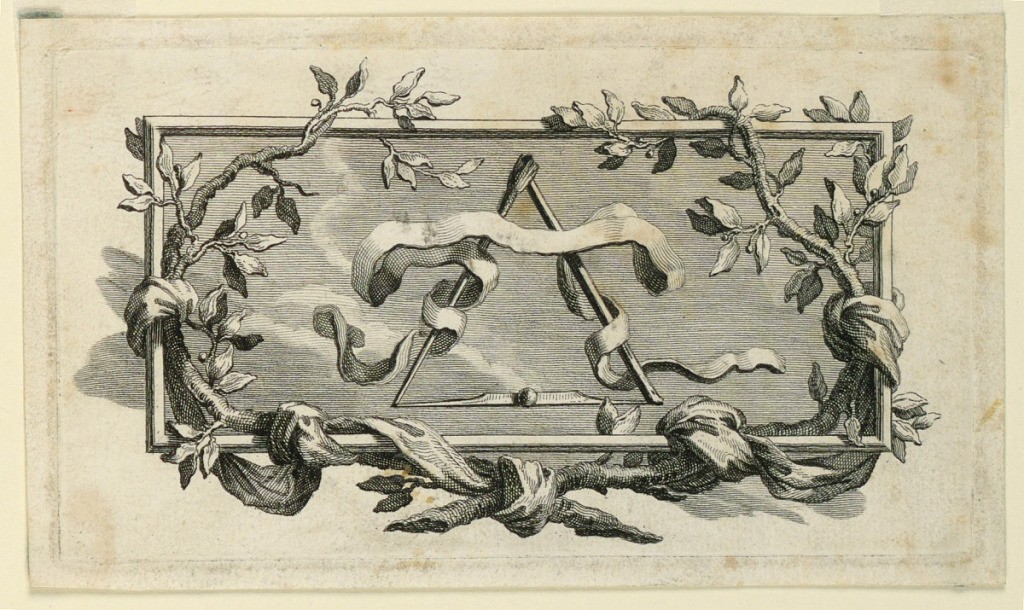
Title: A Vignette, Referring to the Arts, in Two States
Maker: Vincenzo Franceschini, Italian, 1680 - ca. 1750
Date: ca. 1730
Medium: Etching on paper
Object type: Print
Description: Before the lettering (see 1907-7-1-a).